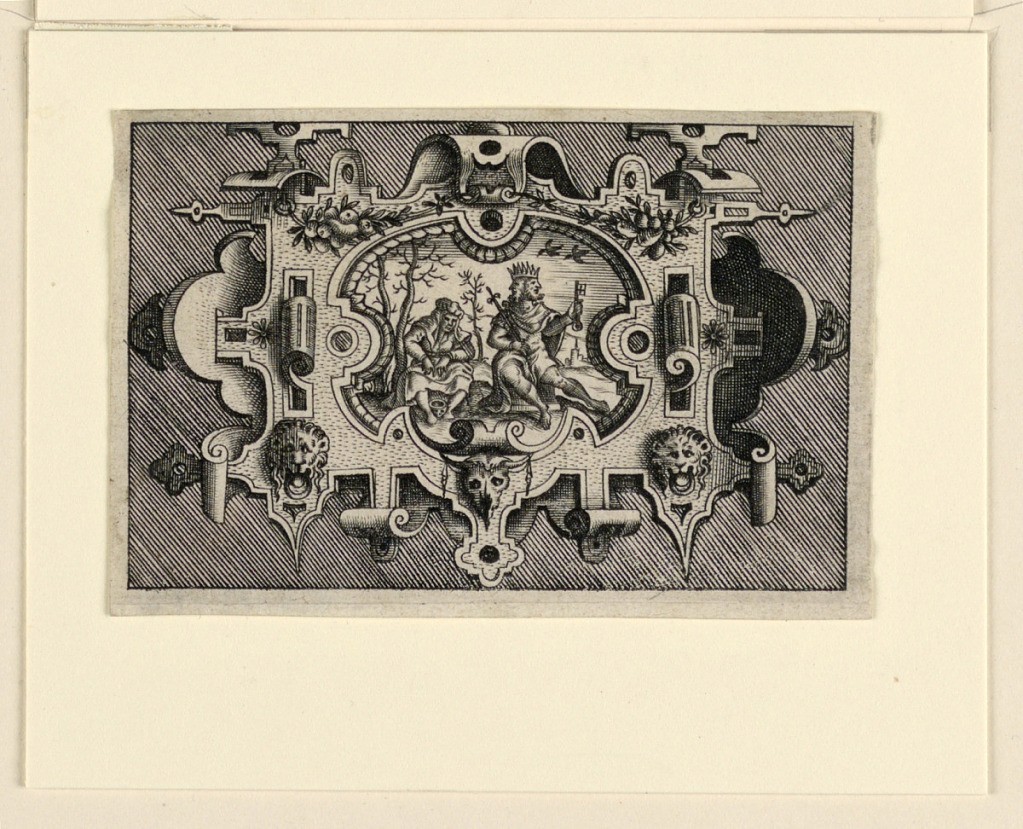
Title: Scrollwork Escutcheon with Representation of Summer
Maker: Pieter van der Heyden, Flemish, 1530 - 1572
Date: ca. 1565
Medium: Engraving on paper
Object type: Print
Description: Summer. A woman with a sheaf of grain, to whom a boy speaks. Two girls in the frame.